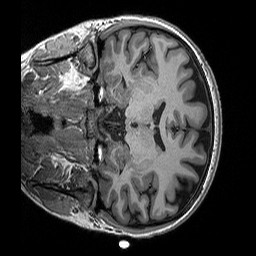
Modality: T1w
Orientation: coronal
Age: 25
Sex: female
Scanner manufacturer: siemens
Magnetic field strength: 3 T
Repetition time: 2.3 s
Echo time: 0.00298 s